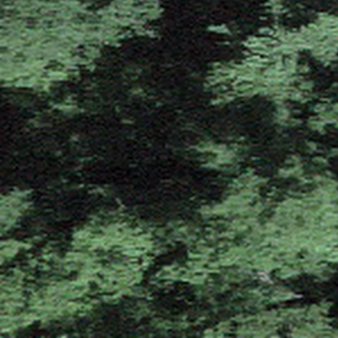
Label: other